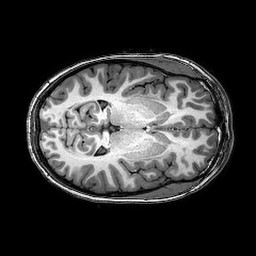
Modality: T1w
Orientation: axial
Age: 24
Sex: female
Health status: healthy
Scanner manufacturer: philips
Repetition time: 0.008163 s
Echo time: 0.00374 s